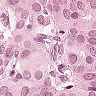
Metastatic tissue present: yes